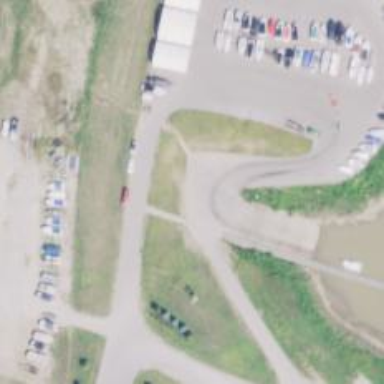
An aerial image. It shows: Slipway on service road for leisure land activities.